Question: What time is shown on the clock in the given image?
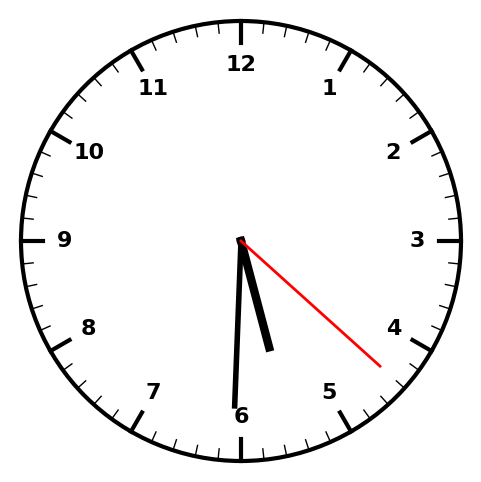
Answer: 05:30:22